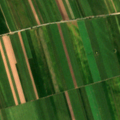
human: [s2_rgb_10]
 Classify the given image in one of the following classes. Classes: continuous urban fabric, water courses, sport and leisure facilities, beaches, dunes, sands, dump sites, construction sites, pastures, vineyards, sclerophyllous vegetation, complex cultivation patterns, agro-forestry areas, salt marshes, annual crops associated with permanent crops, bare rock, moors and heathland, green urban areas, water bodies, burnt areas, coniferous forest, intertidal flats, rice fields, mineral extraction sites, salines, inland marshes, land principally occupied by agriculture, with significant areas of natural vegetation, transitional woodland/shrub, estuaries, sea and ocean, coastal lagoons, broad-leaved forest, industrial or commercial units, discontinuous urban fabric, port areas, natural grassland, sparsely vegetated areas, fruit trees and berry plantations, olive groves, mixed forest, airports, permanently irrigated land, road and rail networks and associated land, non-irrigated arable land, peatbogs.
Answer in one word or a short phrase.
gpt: non-irrigated arable land